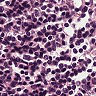
Metastatic tissue present: no